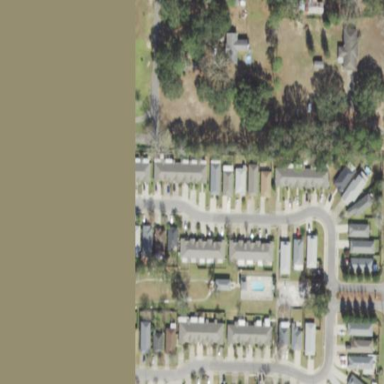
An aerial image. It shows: Single-family residential area.